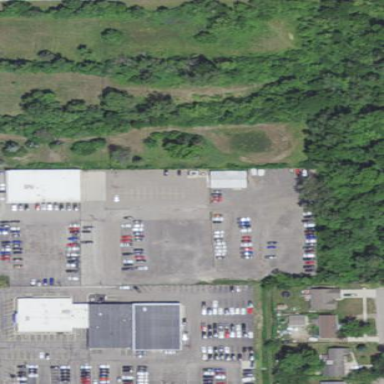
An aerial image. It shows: Parking lot with asphalt surface. It is car dealership auto lot.